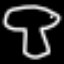
Label: mushroom